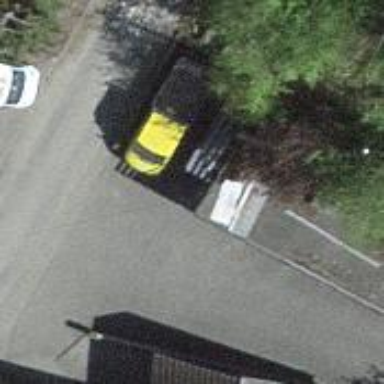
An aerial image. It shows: Garage.